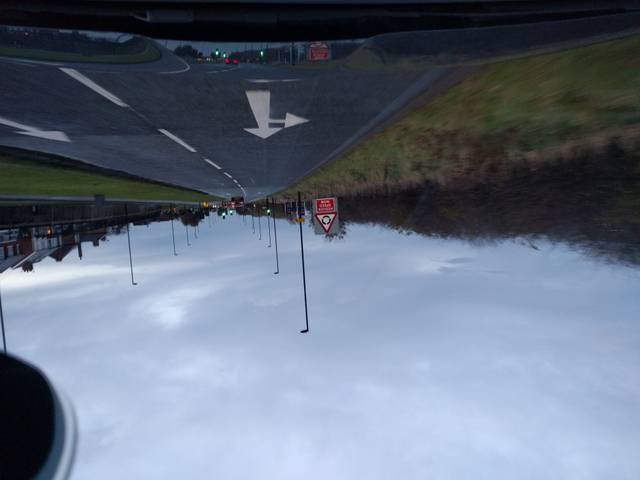
Region: United Kingdom
Coordinates: 55.045, -1.489